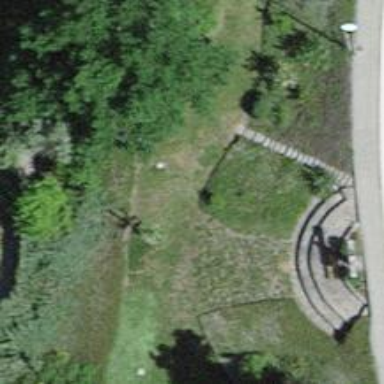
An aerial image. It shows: Gravel steps.